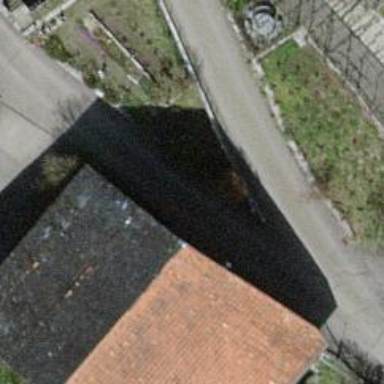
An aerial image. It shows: Post box is visible.